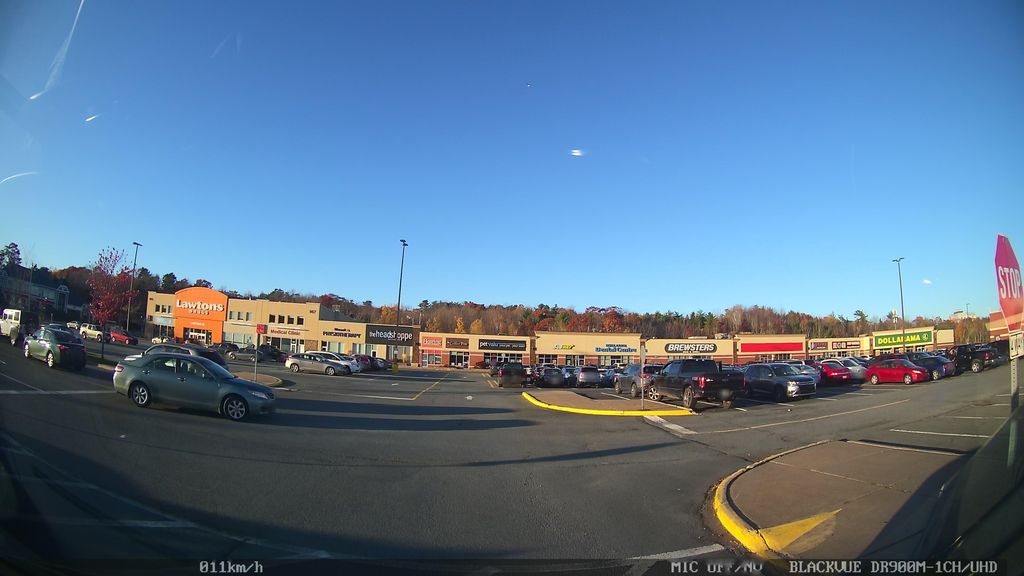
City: halifax